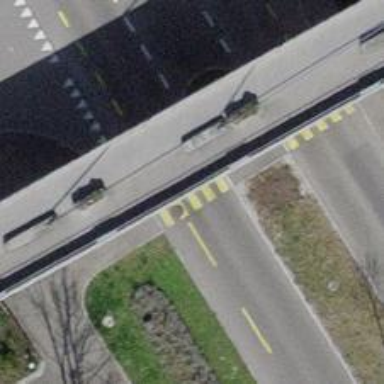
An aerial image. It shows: Uncontrolled zebra crossing on the road.